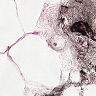
Metastatic tissue present: no